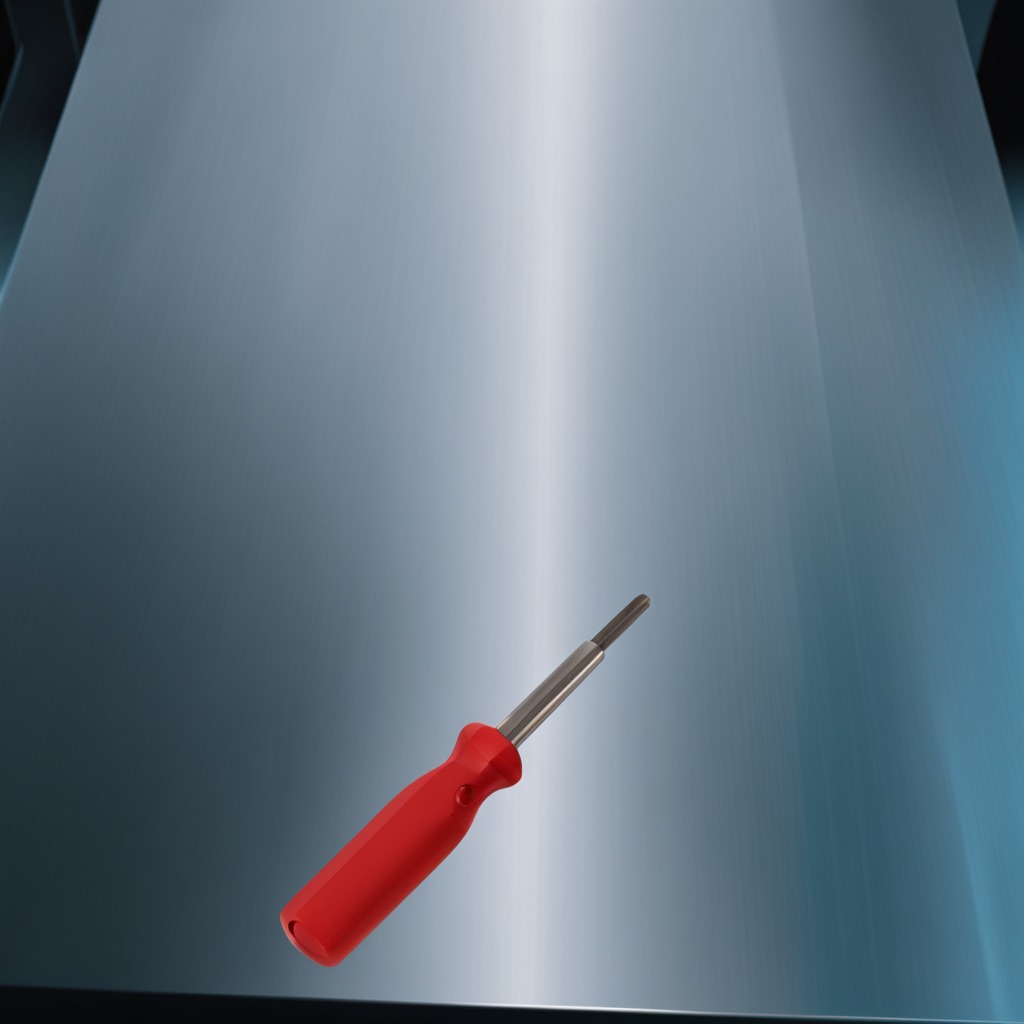
A screwdriver lies on the metal table in a machine shop under fluorescent lights.